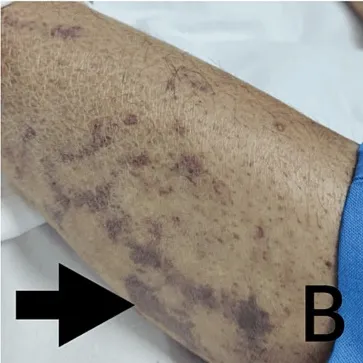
Images showing ecchymosis over the bilateral upper and lower limbs.
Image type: medical_photograph (skin_photograph)